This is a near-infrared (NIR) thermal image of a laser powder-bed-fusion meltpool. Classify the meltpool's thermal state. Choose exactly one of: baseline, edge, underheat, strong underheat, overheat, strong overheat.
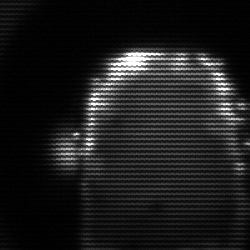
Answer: baseline